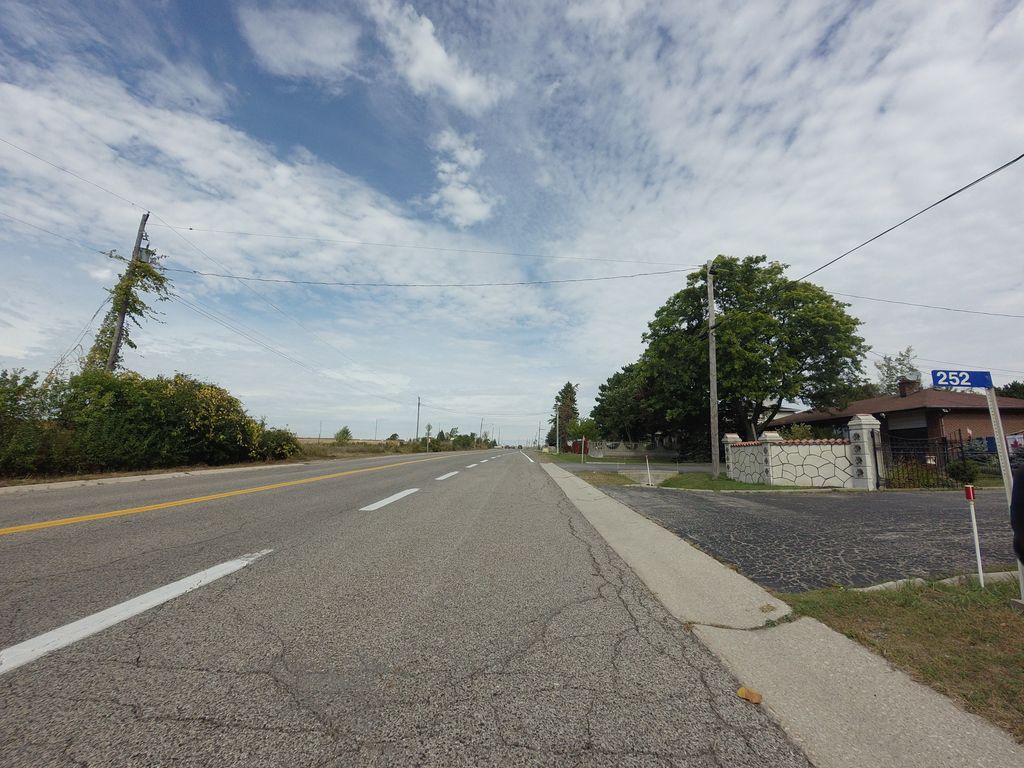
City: hamilton